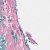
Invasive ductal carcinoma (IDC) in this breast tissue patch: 0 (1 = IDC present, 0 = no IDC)